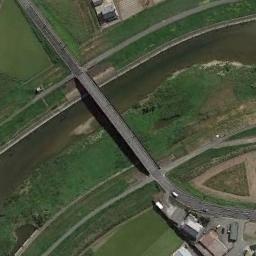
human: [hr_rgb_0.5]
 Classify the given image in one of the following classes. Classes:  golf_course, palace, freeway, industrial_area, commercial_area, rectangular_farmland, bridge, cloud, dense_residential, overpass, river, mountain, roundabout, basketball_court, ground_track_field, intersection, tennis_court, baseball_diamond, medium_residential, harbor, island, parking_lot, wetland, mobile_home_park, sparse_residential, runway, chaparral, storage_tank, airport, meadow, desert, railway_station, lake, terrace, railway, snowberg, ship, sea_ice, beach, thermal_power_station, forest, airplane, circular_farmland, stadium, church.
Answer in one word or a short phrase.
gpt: bridge